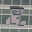
Label: 2